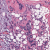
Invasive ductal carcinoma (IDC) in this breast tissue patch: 1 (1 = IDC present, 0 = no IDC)